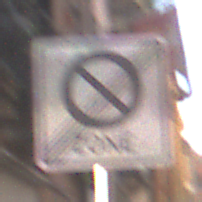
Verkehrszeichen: EndeEingeschraenktesHalteverbotZone
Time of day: Midday
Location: Outdoor (Urban)
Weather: Clear
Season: NotSpecified
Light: Natural